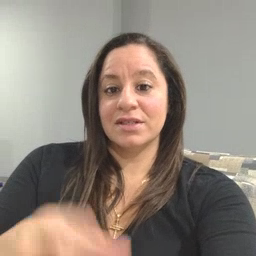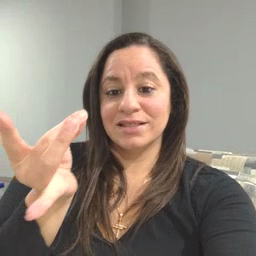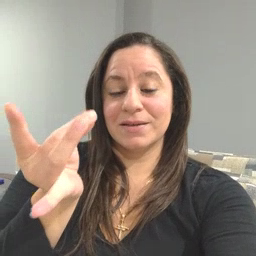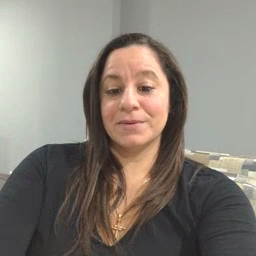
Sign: sticky